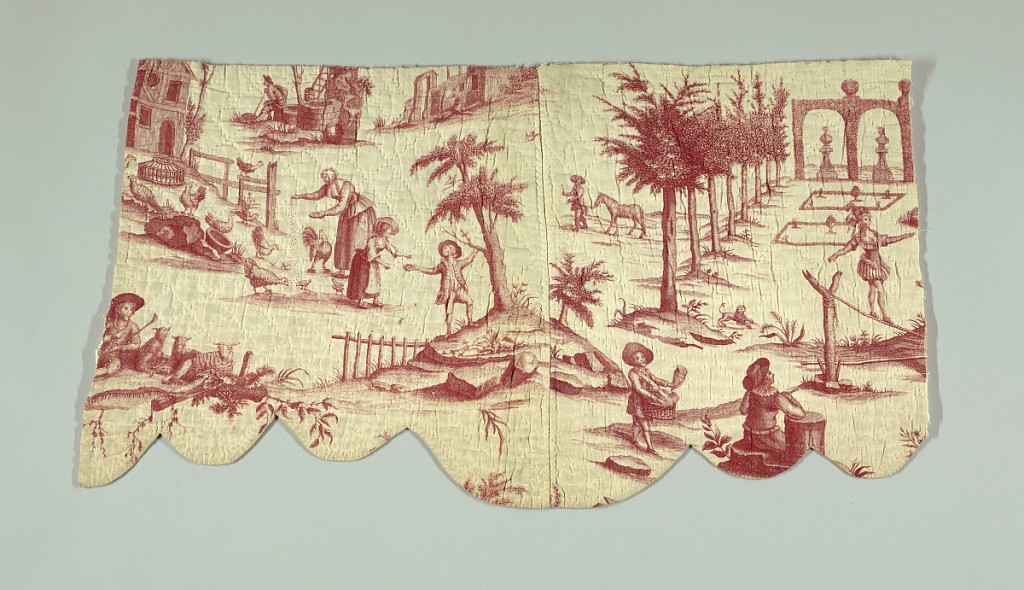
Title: La Danseuse de Corde
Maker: Petitpierre et Cie, Nantes, France, 1770–1848
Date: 1785–90
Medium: cotton Technique: printed by engraved copper plate on plain weave
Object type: Valance
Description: Shaped valance showing rural scenes and part of a tightrope walker. In red on white. Quilted.